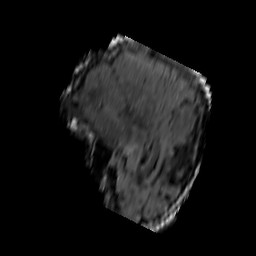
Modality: FLAIR
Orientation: sagittal
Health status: ill
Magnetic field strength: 3 T